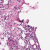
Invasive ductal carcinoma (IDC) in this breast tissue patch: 0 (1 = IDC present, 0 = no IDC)